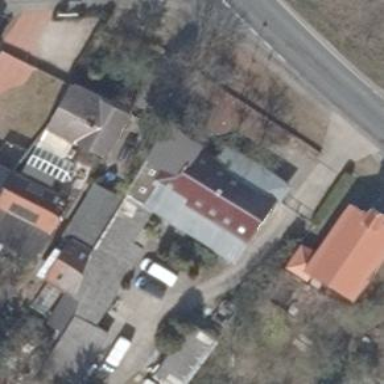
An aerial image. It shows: White semi-detached house with gabled roof oriented along the building.